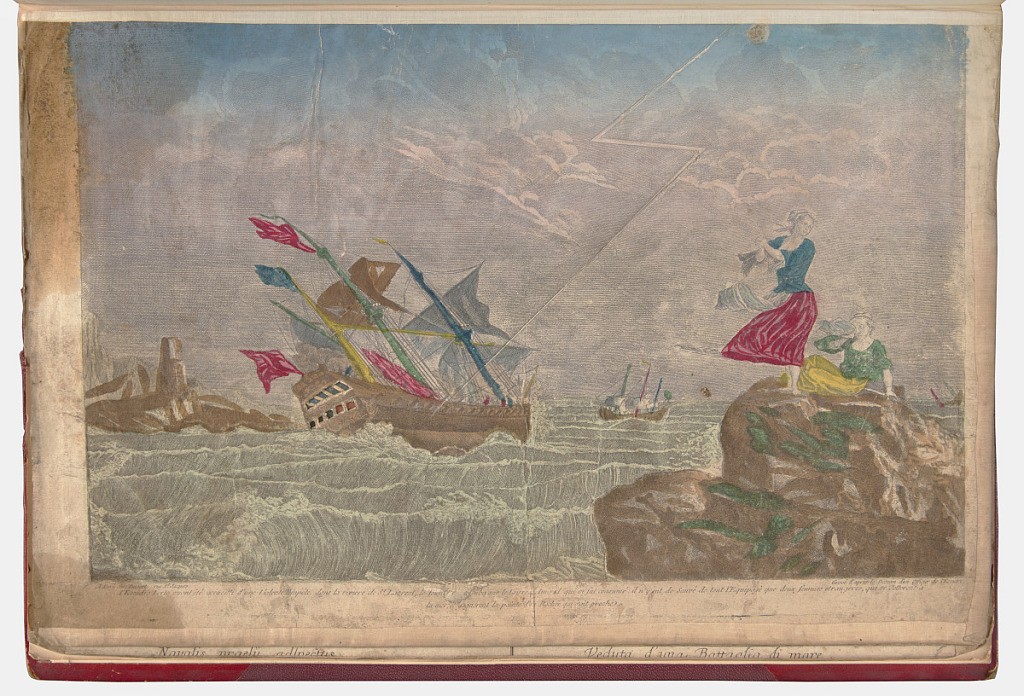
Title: L'Escadre Verte ayant été accueilli d'une Violente Tempéte dans la riviere de St. Laurent (The Green Squadron, having been met with a Violent Storm in the St. Lawrence River)
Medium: Hand-colored etching on paper; verso: fabric
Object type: Bound print
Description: Perspective view of ships caught in a storm in the St. Lawrence River. At left center, a ship is tossed by turbulent waves, leaning dramatically to the left. A bolt of lightning strikes the boat, and several of its sails are torn. The windows along the front side of the ship are cut out, with fabric visible through the openings. Another storm-tossed ship is visible in the distance. At right, two women are perched on a rocky outcropping. One stands with her hands clasped, skirt and apron billowing around her. The other reclines along the rock, crying and holding a handkerchief to her face. Storm clouds fill the sky, and the portion of sky along the top margin is colored in vivid blue. Printed along bottom margin: A Paris chez Basset rue St. Jacques / Gravé d'aprés le dessein dan Officier de l'Escadre / l'Escadre Verte ayant été accueilli d'une Violente Tempéle dans la riviere de St. Laurent le lo [---] ba sur le laissea Imiral qui en sul consumé : il n'y ent de Sauvé de tout l'Equipagé que deux femmes etrangeres, qui se Jetterent à la mer, et d[---]gnerent la painte d'[---] Rocher qui doit proche

Verso: Patches of colored fabric.